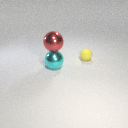
small yellow rubber sphere behind large cyan metal sphere